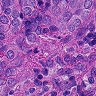
Metastatic tissue present: yes